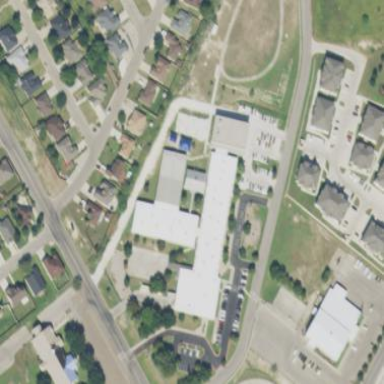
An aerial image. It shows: School.